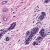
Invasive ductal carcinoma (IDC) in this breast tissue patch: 0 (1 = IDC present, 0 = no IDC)